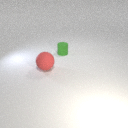
large red rubber sphere in front of small green rubber cylinder